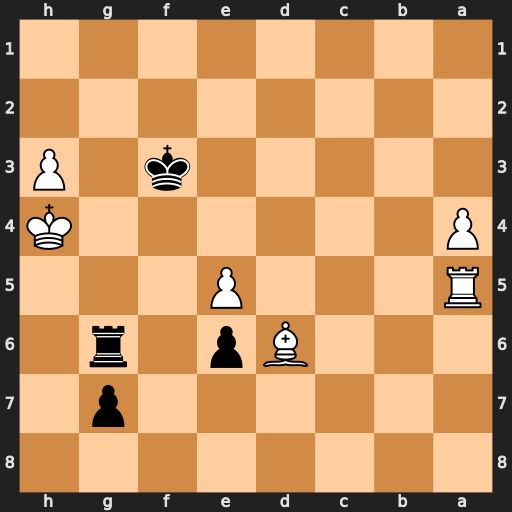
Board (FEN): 8/6p1/3Bp1r1/R3P3/P6K/5k1P/8/8
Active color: b
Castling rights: -
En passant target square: -
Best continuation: Kf4 Ba3 Rh6#